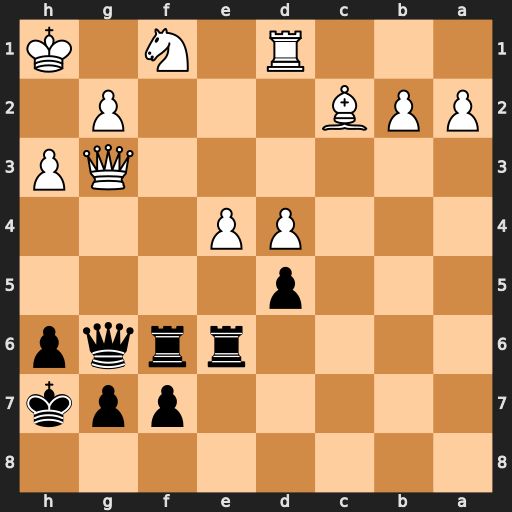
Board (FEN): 8/5ppk/4rrqp/3p4/3PP3/6QP/PPB3P1/3R1N1K
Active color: b
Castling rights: -
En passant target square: -
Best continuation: Rxf1+ Rxf1 Qxg3